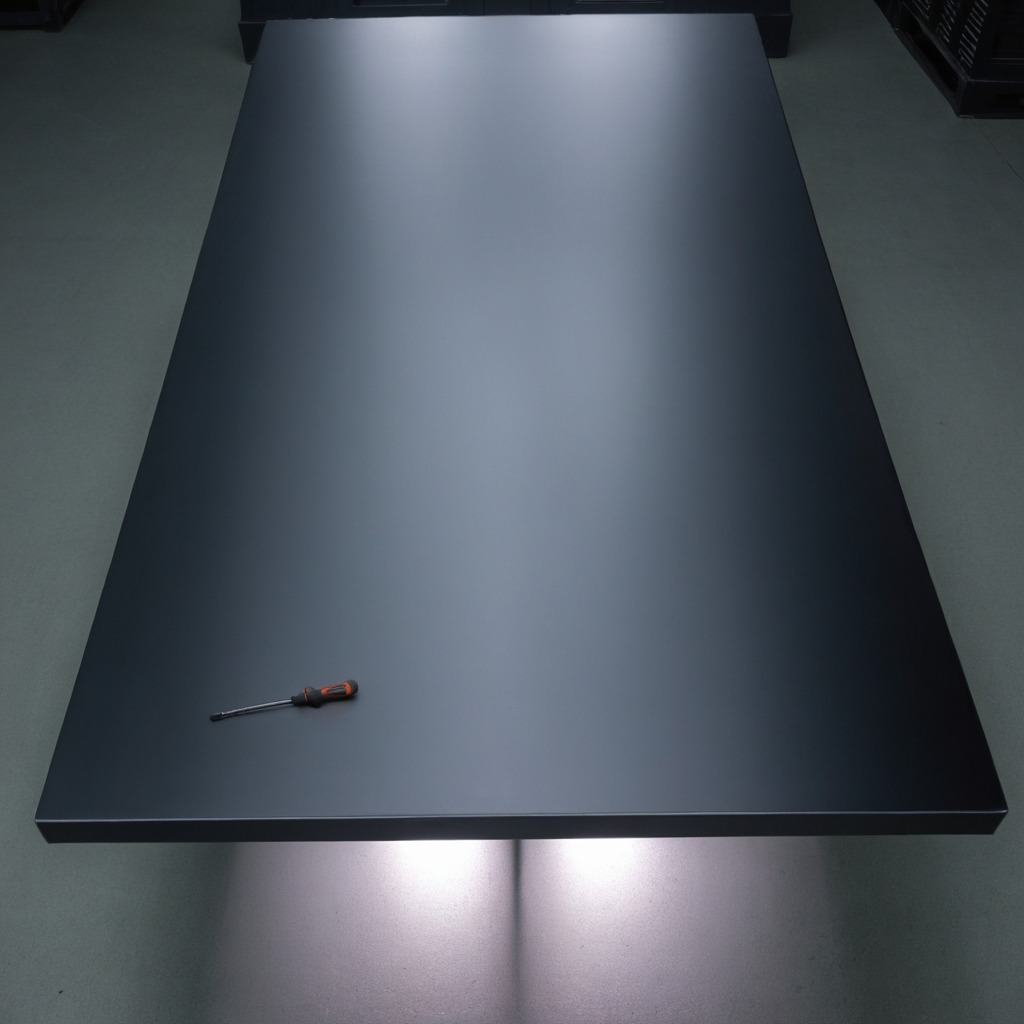
A screwdriver is lying on the tabletop.